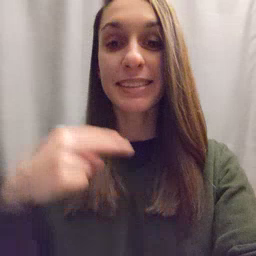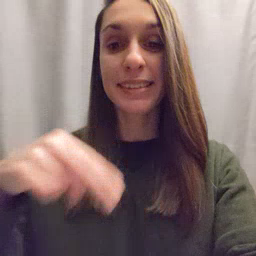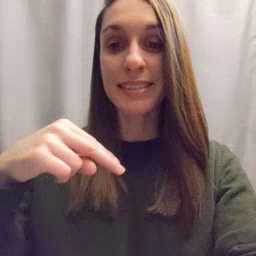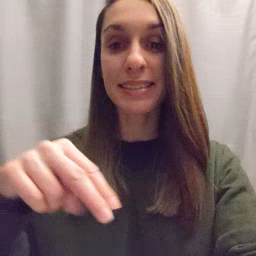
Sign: dance